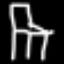
Label: chair